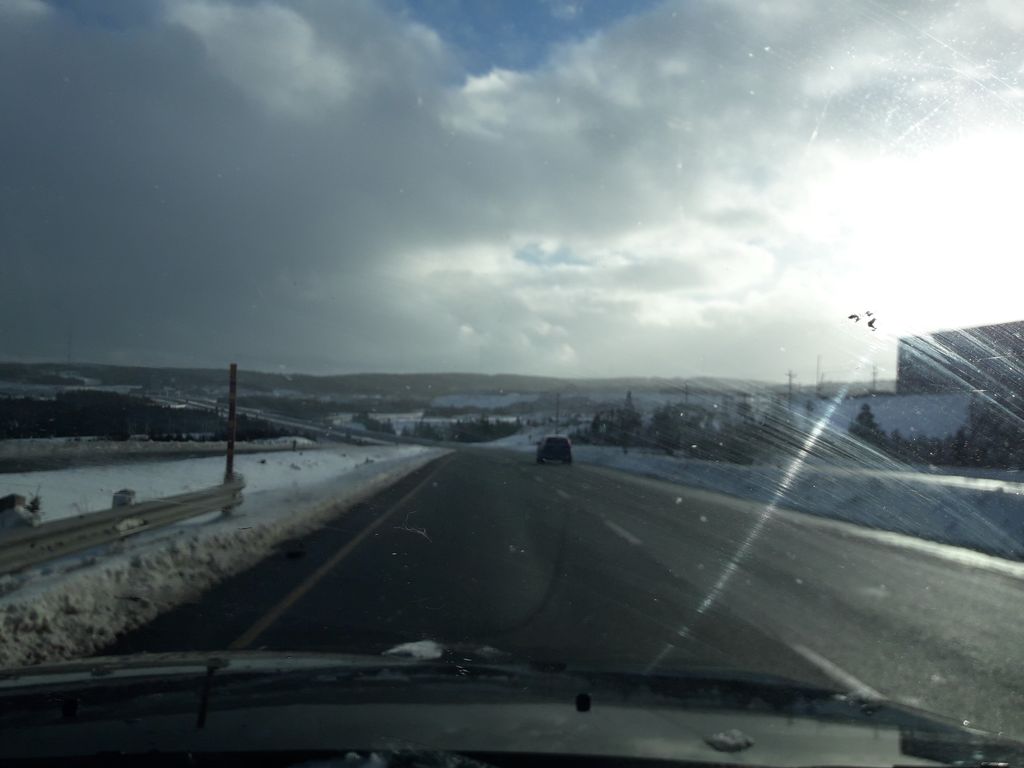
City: st_johns